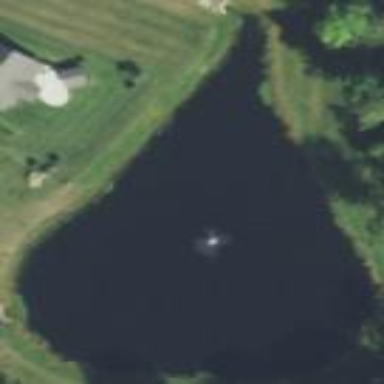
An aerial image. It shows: Serene pond surrounded by nature.